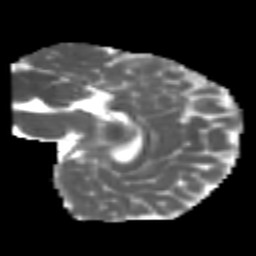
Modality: MD
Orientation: sagittal
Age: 6
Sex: male
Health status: healthy